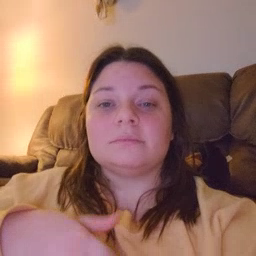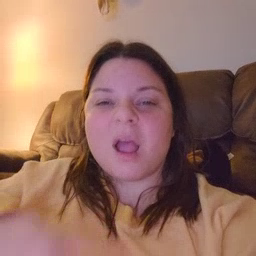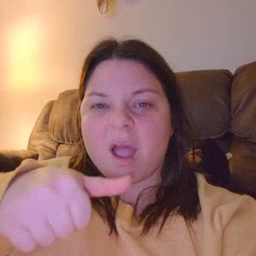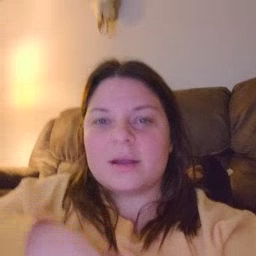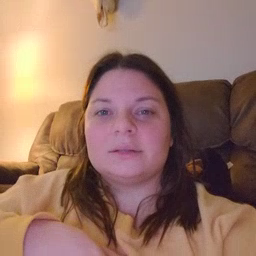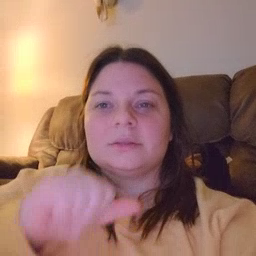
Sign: hide